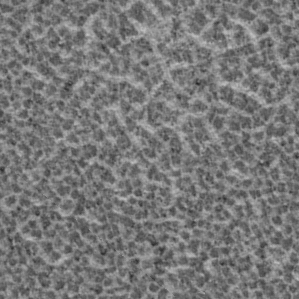
Label: frost